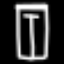
Label: pants